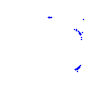
Particle: pion